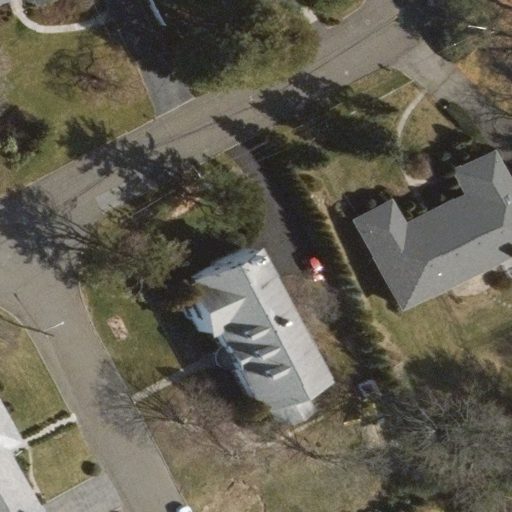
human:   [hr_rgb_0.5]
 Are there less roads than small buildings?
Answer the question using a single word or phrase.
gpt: no

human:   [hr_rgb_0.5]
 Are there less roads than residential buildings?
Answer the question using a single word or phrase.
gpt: yes

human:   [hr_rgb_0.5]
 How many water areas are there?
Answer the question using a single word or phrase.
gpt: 0

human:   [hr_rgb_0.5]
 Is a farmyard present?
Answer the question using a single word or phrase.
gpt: no

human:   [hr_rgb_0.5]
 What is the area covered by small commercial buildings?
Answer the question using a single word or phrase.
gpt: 0m2

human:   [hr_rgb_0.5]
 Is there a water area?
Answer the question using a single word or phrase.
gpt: no

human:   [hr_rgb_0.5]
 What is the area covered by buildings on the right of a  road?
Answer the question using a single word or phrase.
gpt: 634m2

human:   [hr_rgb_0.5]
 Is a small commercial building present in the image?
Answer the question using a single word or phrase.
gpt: no

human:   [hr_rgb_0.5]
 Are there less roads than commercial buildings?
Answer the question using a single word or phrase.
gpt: no

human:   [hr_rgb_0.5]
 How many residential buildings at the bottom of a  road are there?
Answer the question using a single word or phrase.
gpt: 3

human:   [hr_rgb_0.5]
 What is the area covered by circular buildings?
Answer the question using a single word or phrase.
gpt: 0m2

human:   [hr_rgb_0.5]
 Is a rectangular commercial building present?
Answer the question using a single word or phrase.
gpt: no

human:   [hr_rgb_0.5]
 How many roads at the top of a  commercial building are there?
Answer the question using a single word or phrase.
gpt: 0

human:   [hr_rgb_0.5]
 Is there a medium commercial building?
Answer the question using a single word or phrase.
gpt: no

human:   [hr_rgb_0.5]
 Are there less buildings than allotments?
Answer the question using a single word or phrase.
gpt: no

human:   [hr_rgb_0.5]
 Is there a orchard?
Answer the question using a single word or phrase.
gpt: no

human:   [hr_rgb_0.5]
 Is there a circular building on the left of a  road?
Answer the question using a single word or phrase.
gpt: no

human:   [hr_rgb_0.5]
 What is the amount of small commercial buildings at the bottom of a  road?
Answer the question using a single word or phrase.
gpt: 0

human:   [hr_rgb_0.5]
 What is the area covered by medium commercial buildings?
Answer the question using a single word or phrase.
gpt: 0m2

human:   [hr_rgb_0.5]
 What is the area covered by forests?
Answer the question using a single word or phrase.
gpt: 0m2

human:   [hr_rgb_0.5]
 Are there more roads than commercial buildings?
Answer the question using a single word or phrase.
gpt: yes

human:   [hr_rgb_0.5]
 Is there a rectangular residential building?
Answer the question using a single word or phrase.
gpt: yes

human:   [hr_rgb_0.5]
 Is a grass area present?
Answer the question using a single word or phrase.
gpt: no

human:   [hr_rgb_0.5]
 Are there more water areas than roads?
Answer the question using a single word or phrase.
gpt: no

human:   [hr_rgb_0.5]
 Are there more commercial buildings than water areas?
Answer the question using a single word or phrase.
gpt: no

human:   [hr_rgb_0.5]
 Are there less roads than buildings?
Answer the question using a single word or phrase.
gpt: yes

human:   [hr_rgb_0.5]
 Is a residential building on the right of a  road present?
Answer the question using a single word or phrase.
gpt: yes

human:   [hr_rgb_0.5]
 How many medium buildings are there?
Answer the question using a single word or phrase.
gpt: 1

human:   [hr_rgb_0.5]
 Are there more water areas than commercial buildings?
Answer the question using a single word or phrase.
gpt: no

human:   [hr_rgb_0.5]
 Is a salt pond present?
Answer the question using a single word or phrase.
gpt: no

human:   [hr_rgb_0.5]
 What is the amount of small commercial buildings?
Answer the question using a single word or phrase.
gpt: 0

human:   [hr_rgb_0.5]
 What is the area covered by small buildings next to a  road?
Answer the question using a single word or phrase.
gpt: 192m2

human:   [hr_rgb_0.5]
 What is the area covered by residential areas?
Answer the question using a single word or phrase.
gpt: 0m2

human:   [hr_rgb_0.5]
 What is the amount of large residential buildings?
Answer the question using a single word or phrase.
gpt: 1

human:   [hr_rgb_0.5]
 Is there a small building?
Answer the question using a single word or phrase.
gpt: yes

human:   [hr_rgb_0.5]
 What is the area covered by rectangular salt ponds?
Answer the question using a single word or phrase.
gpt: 0m2

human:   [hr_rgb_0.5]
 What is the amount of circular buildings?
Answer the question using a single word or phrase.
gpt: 0